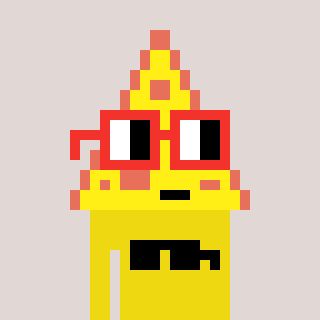
a pixel art character with square red glasses, a pizza-shaped head and a yellow-colored body on a warm background